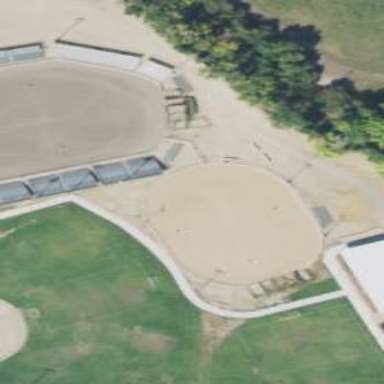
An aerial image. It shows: Recreation ground with sports centre dedicated to horse racing.